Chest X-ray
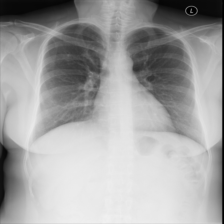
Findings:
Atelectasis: negative
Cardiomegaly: negative
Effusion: negative
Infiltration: negative
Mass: negative
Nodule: negative
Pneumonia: negative
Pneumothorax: negative
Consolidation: negative
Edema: negative
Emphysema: negative
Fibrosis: negative
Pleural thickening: negative
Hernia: negative